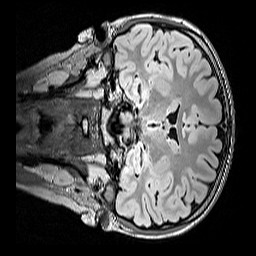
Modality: FLAIR
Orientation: coronal
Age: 10
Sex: female
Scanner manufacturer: siemens
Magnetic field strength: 3 T
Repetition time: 5 s
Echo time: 0.388 s